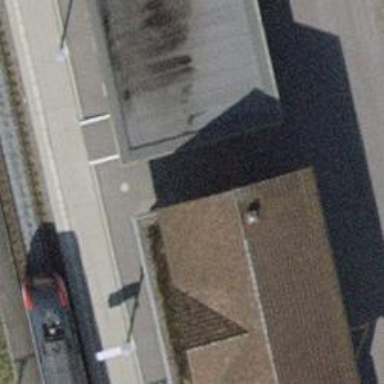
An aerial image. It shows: Public transport station located at railway halt.